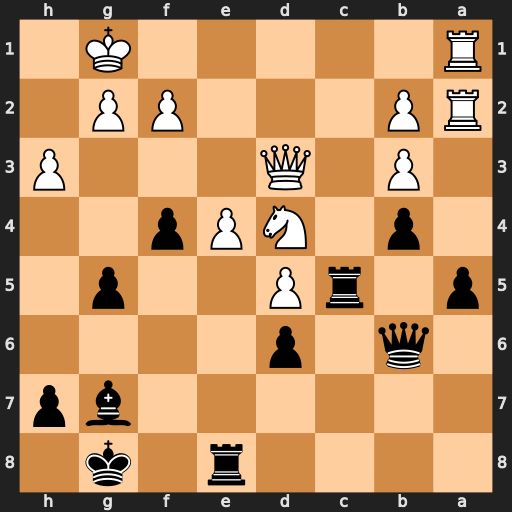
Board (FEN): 4r1k1/6bp/1q1p4/p1rP2p1/1p1NPp2/1P1Q3P/RP3PP1/R5K1
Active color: b
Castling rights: -
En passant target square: -
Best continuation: Bxd4 Qxd4 Rc1+ Rxc1 Qxd4